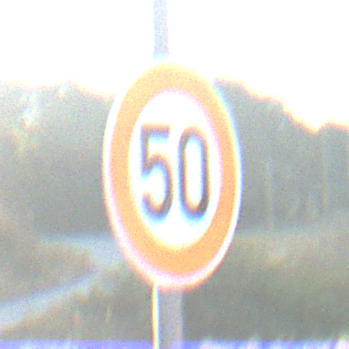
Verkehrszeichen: Geschwindigkeit50
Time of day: SunriseSunset
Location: Outdoor (Nature)
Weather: Clear
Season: NotSpecified
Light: Natural